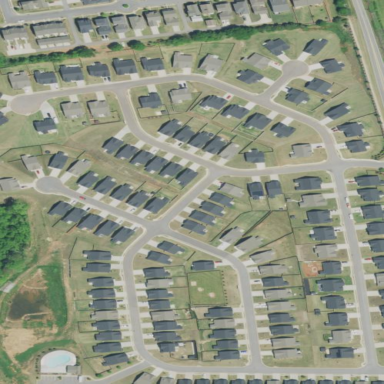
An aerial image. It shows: Residential neighbourhood.